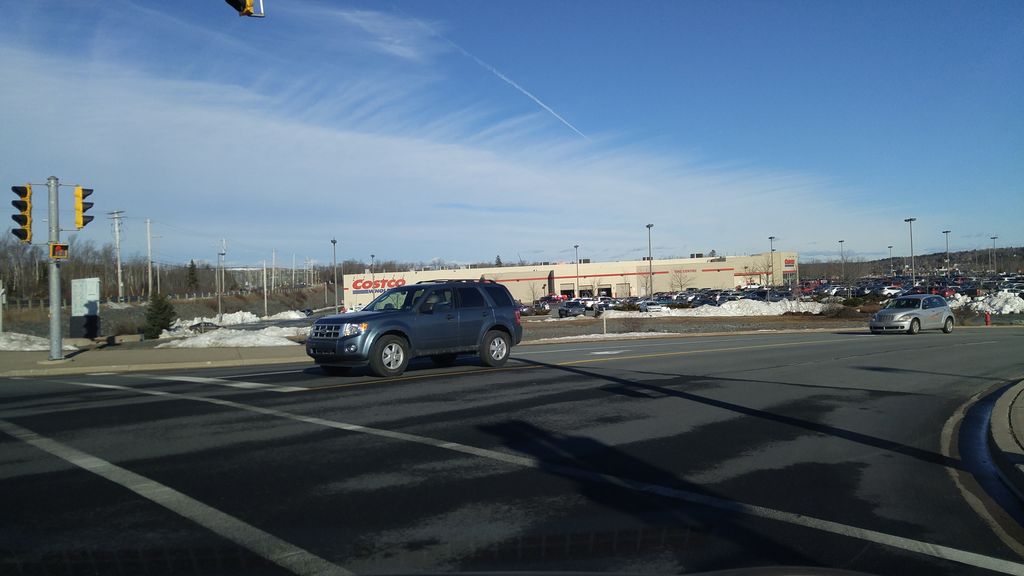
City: halifax